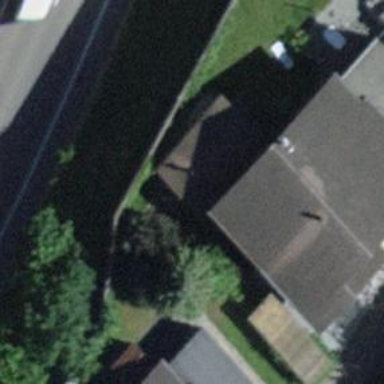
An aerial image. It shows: Shed building.